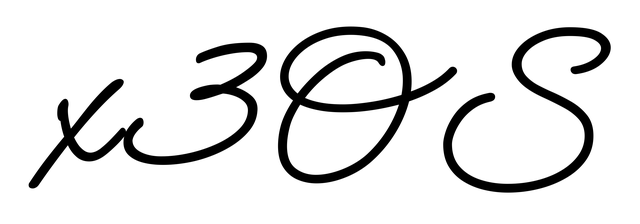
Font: MeowScript-Regular